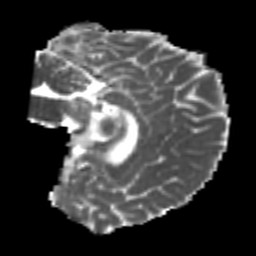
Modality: MD
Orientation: sagittal
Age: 24
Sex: male
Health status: healthy
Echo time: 0.074 s